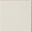
Piece: xx